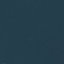
Label: SeaLake